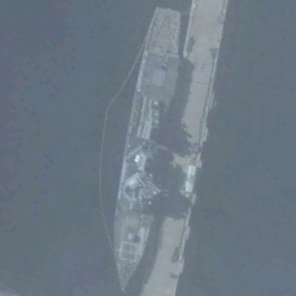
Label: destroyer